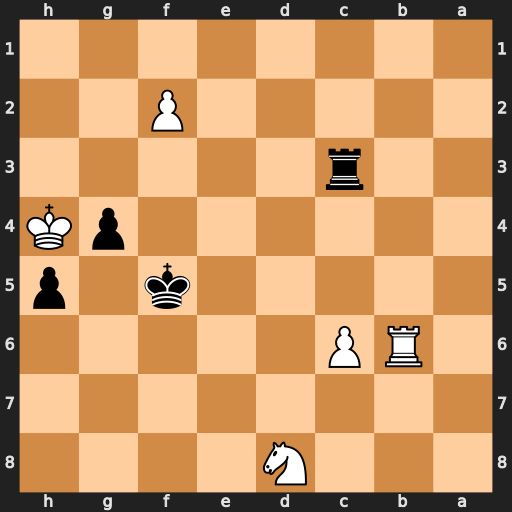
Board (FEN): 3N4/8/1RP5/5k1p/6pK/2r5/5P2/8
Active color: b
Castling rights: -
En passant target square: -
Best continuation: Rh3#